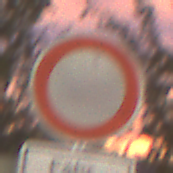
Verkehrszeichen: VerbotFahrzeugeAllerArt
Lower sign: SonstigeFahrzeugePersonengruppenFrei4
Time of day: SunriseSunset
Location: Outdoor (Urban)
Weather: PartlyCloudy
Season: NotSpecified
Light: Artificial